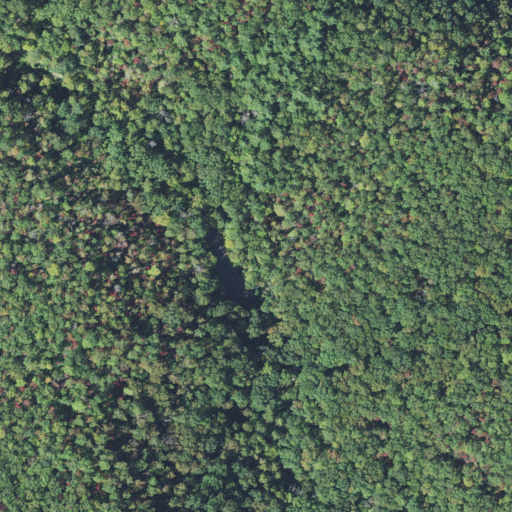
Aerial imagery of gap in North Carolina named Turkeypen Gap containing mixed forest, deciduous forest, and open development